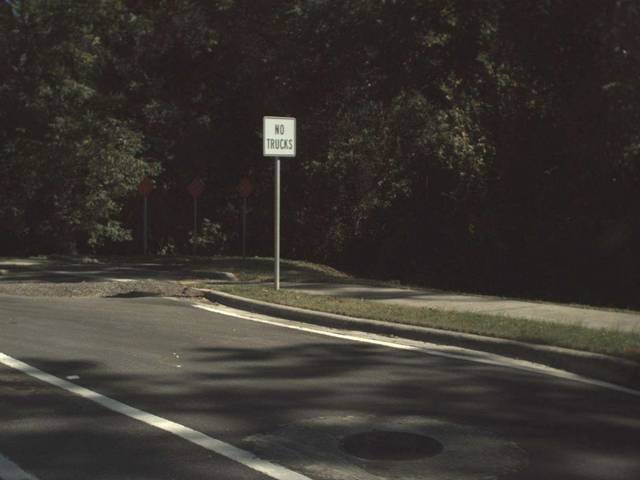
Region: United States
Coordinates: 30.465, -84.214